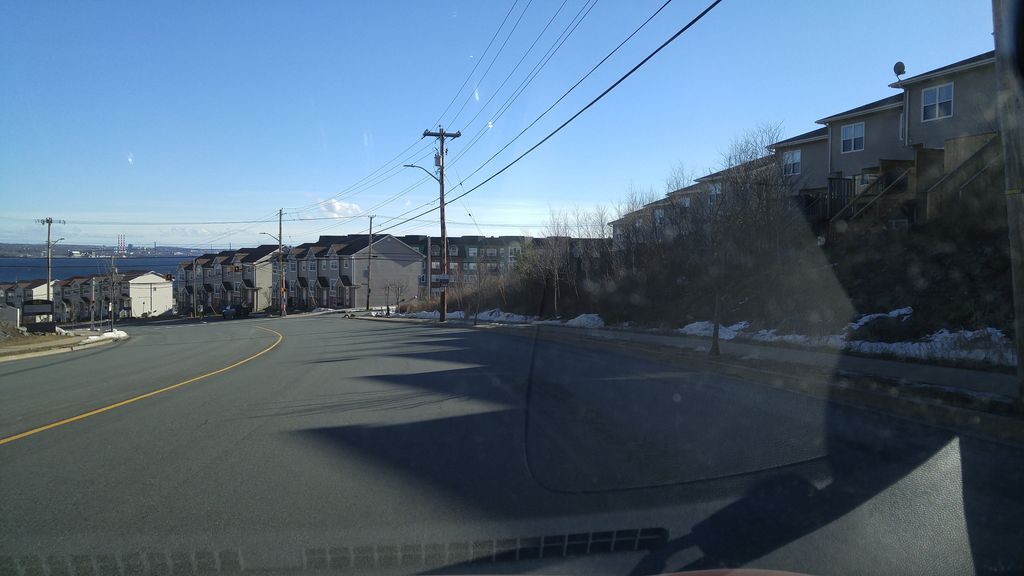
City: halifax